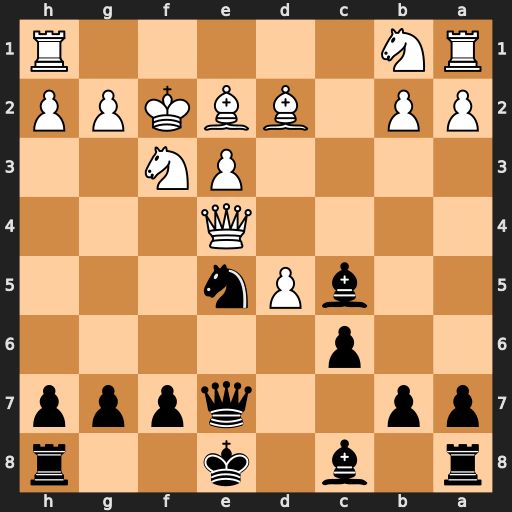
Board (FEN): r1b1k2r/pp2qppp/2p5/2bPn3/4Q3/4PN2/PP1BBKPP/RN5R
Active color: b
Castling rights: kq
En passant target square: -
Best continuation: Ng4+ Qxg4 Bxg4